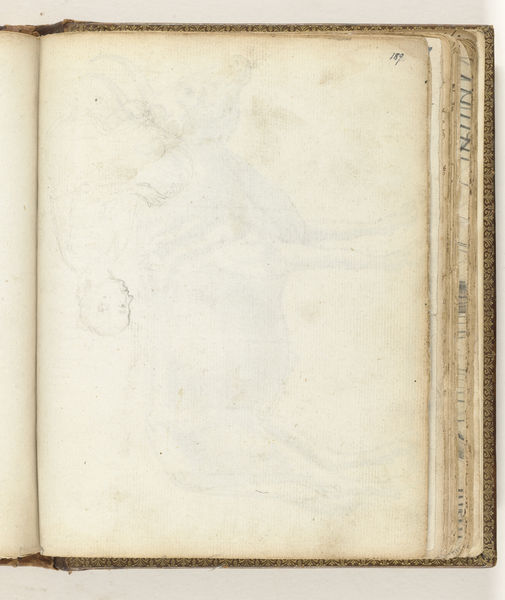
Titel: Vrouw in kleermakerszit
Künstler: Jan Brandes
Standort: Amsterdam
Institution: Rijksmuseum
Schlagwörter: kopf, mann, weiß, skizze, zeichnung, alt, blass, gesicht, stehen, reiten, schweif, leer, kuh, rind, querformat, buch, künstler, seite, gedreht, fleck, buchseite, rasiert, hörner, dürer, verdreht, kunstler